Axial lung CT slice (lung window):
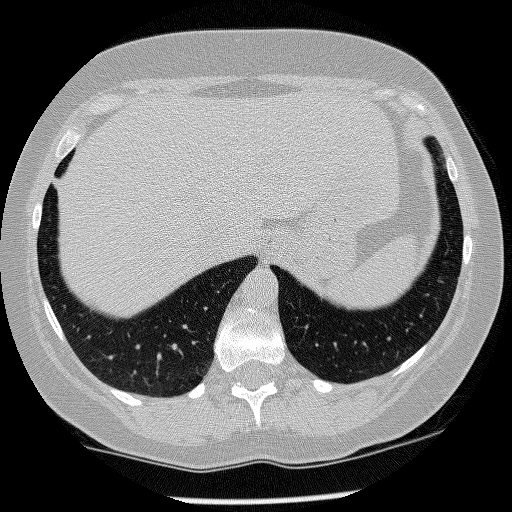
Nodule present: no